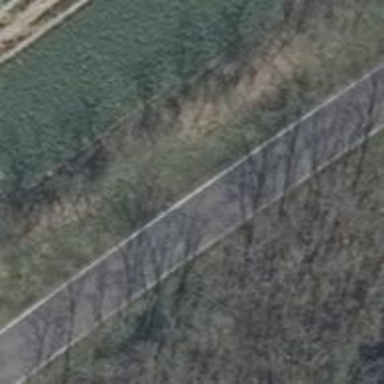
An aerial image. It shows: Asphalt road classified as tertiary.